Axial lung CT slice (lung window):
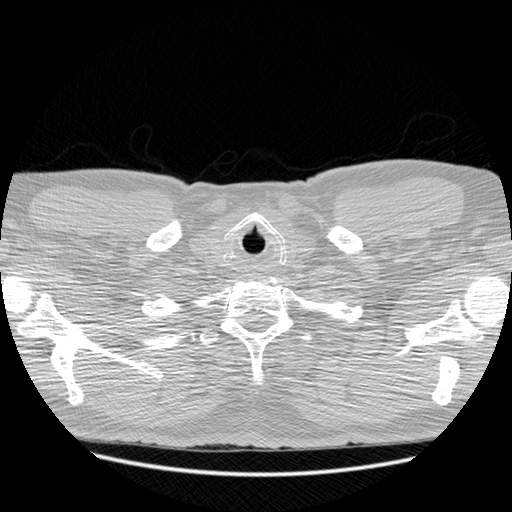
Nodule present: no